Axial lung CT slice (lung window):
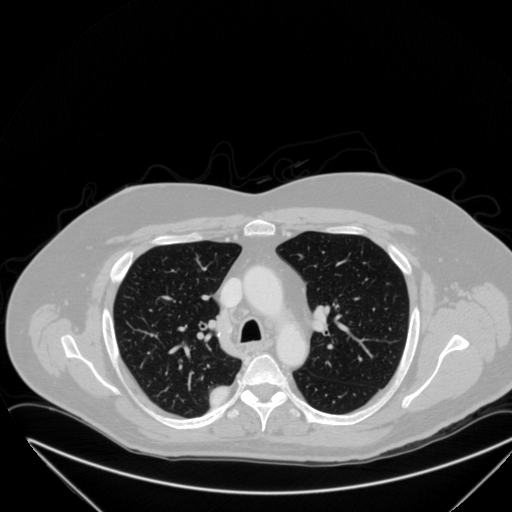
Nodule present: yes
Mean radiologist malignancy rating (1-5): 4